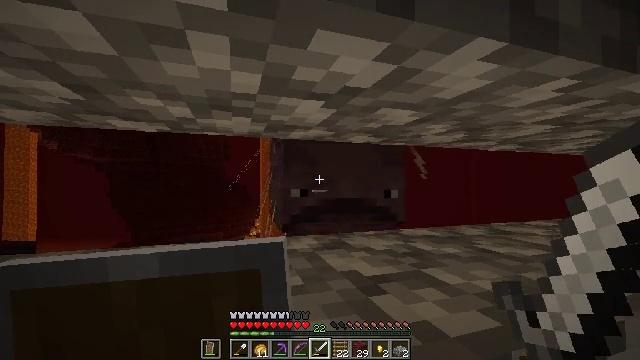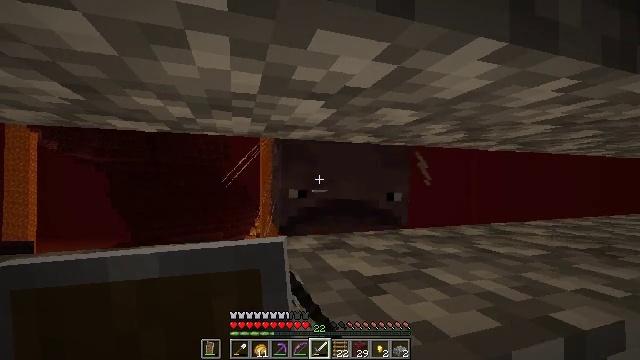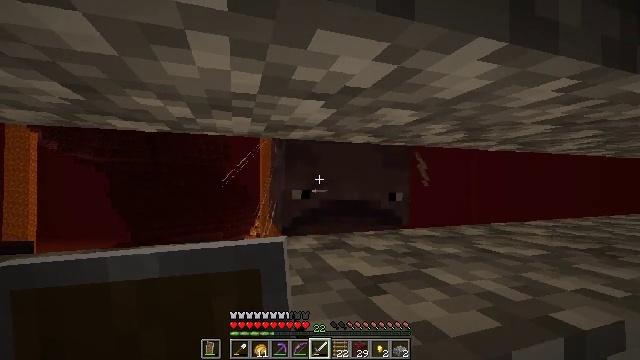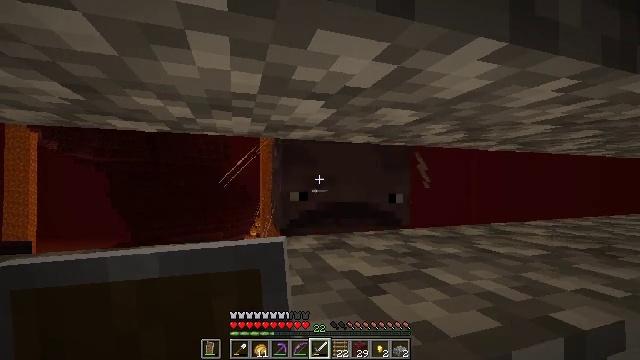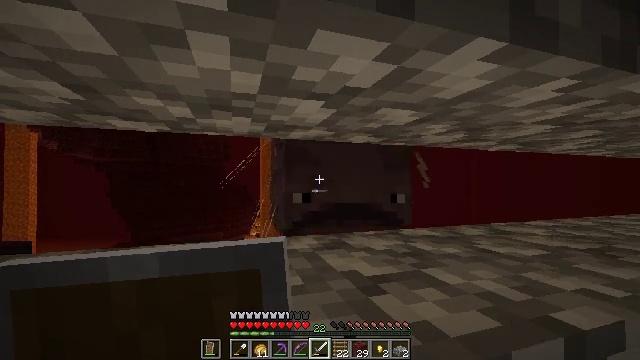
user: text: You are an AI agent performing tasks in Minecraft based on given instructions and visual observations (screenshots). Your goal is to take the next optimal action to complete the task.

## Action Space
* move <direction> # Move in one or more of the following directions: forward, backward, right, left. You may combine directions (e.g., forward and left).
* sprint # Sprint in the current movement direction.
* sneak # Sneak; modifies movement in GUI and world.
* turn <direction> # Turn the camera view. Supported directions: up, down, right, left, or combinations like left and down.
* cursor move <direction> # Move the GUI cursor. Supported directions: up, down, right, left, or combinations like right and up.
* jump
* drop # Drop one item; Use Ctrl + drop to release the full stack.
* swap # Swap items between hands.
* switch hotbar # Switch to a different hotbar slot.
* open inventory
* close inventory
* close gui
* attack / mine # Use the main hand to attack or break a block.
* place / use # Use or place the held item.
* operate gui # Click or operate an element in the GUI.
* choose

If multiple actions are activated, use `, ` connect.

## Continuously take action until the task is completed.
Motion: motion action
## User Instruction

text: Kill mobs in the Nether.
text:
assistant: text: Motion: sneak, attack / mine
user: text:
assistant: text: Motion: sneak, attack / mine
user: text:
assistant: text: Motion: sneak, attack / mine
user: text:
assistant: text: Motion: sneak
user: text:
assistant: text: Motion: sneak